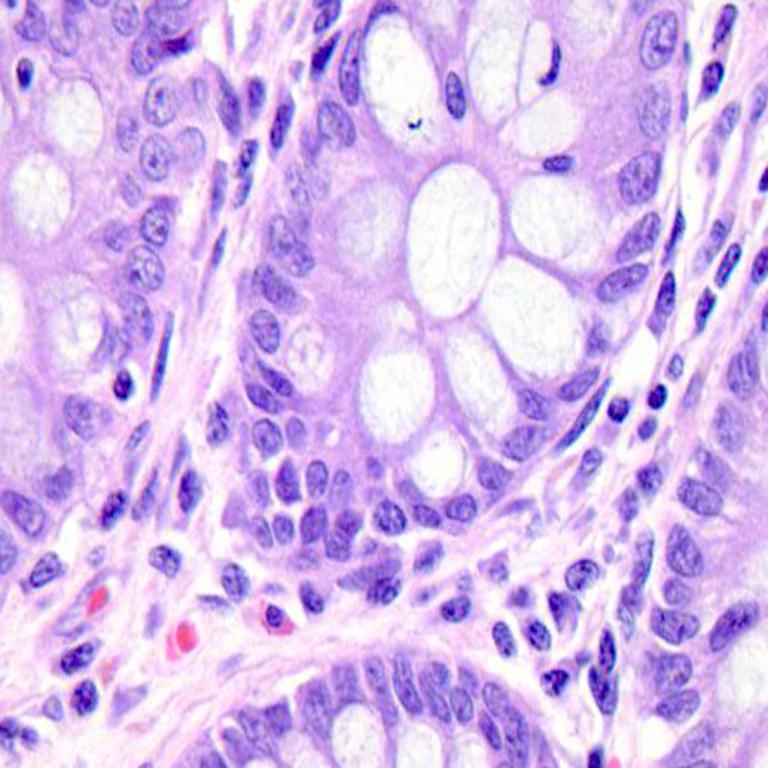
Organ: colon
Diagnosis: benign